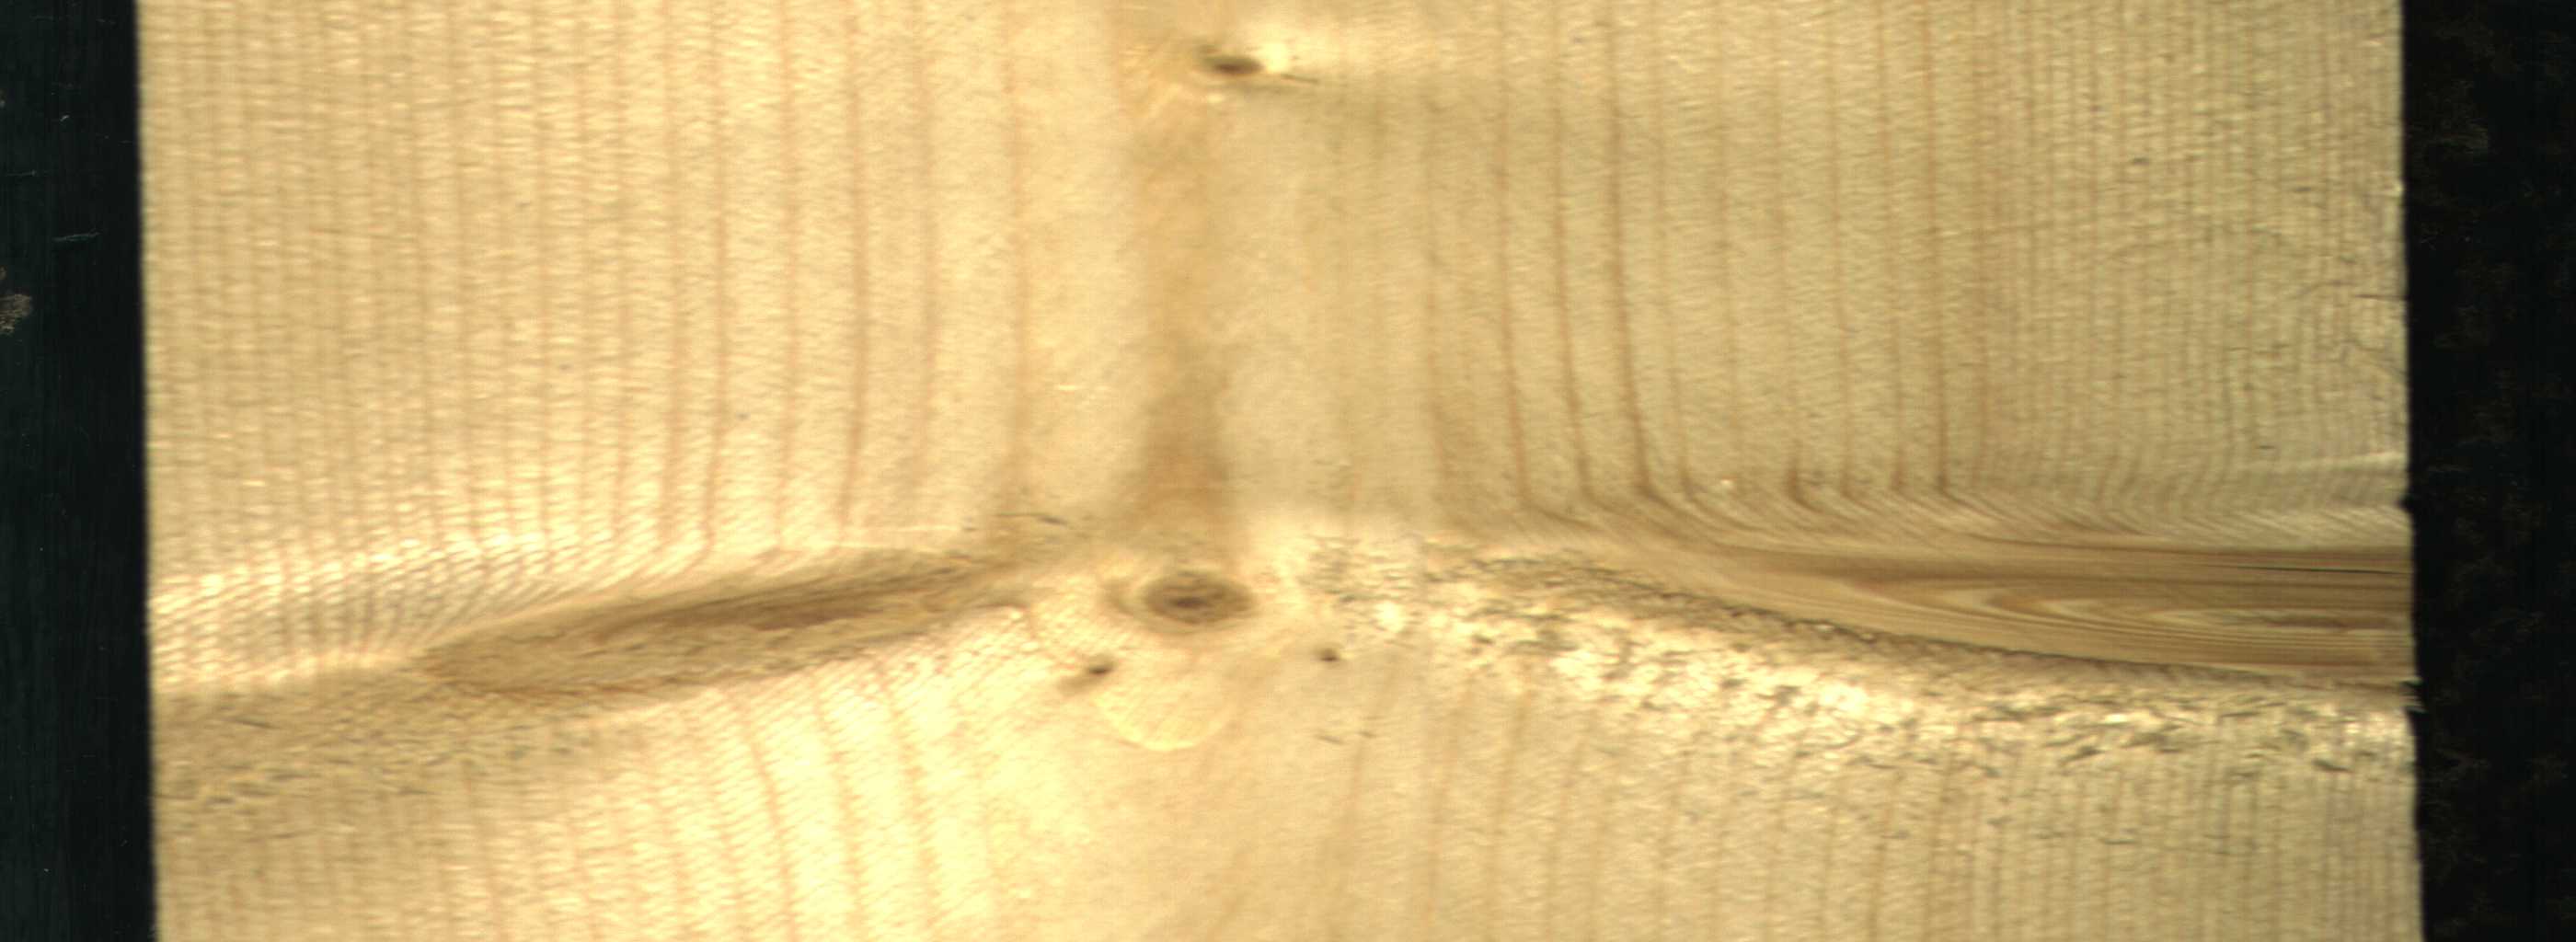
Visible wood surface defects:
Live_Knot
Live_Knot
Live_Knot
Live_Knot